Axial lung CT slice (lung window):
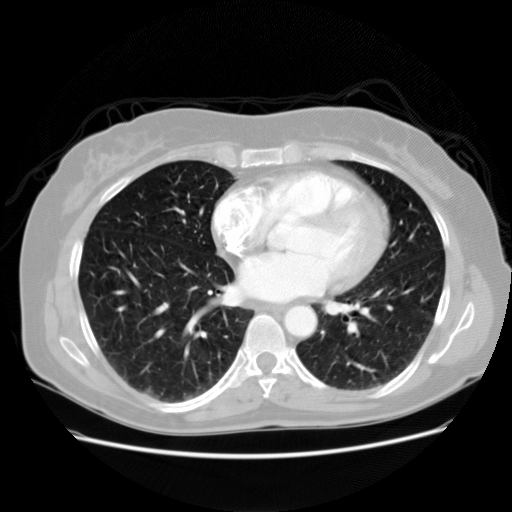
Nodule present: no